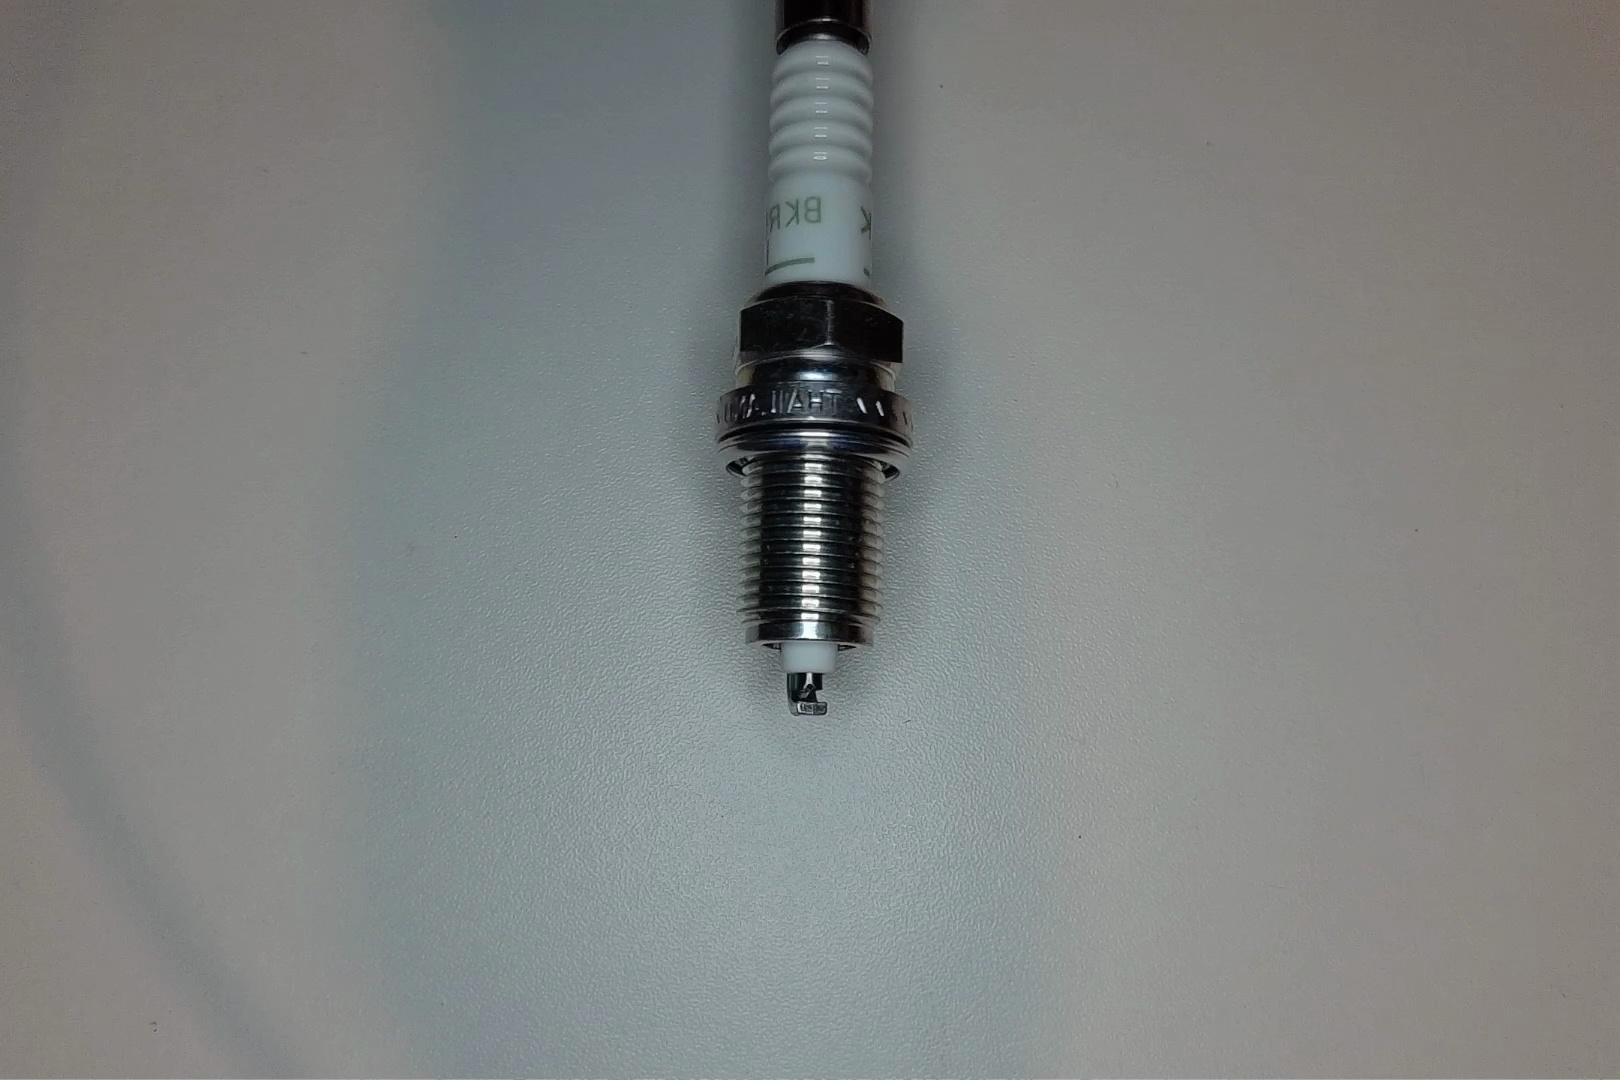
Label: no anomaly